Question: I would like to know how can I create a Pulse like app on android
Here is a screenshot:

A number of things:
1. It has a number of 'row's of horizontal content.
2. Each 'row' has 'cell's of content.
3. I can 'fling' left and right to see the horizontal content.
4. As it reaches the end of the horizontal content, it will automatically load more content.
Thank you.
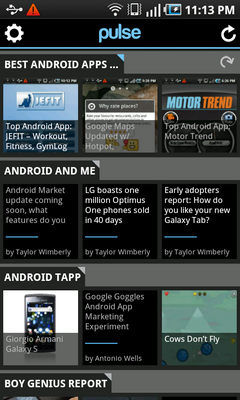
Answer: Conceptually this is just a <URL>. I think with a bit of work you can probably get them all to play nicely together.